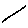
Label: line